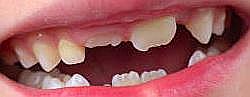
Condition: hypodontia